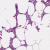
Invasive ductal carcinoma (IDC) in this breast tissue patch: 0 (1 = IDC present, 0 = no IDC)